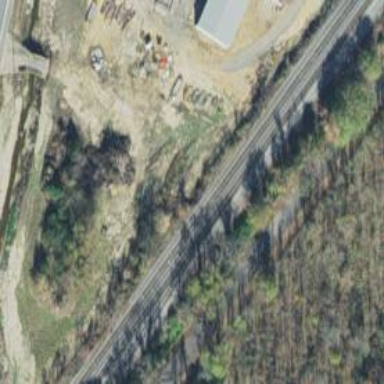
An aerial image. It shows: Railway siding with rails.